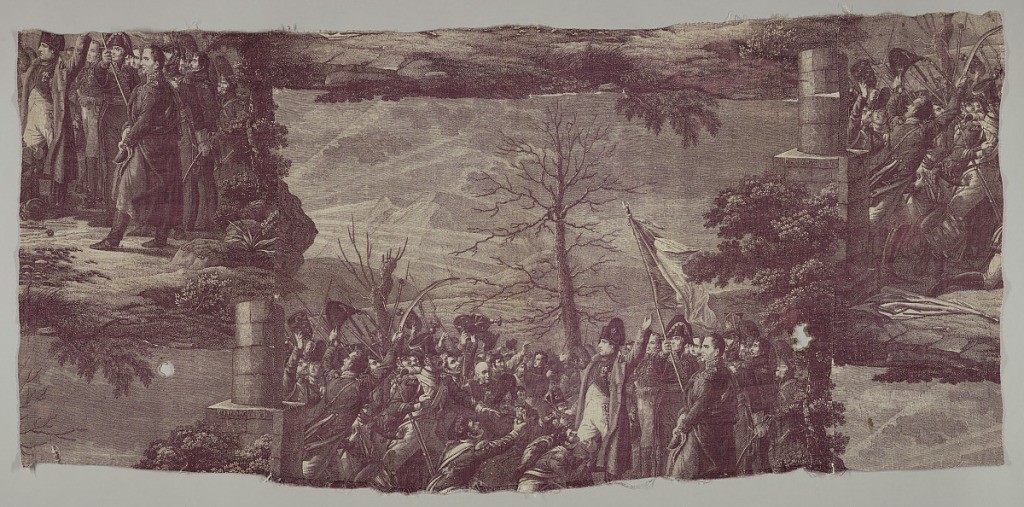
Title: Le retour de l'IIe d'Elba
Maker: Ferdinand Favre Petitpierre & Cie
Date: ca. 1825
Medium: cotton Technique: printed by engraved plate on plain weave
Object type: Textile
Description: Three pieces seamed correctly showing a partial repeat. Napoleon waving to his troops in a wintry landscape. In purple on white.